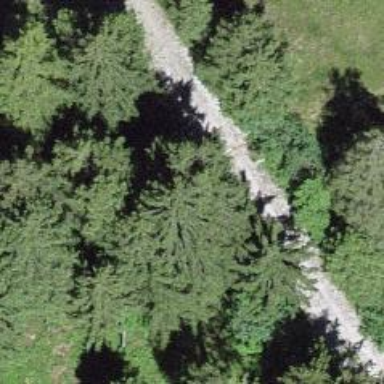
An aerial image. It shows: Compacted track road.